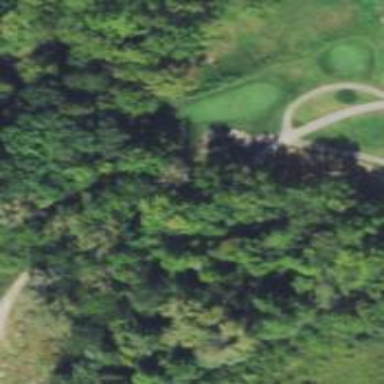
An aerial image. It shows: Footway that serves as golf path.